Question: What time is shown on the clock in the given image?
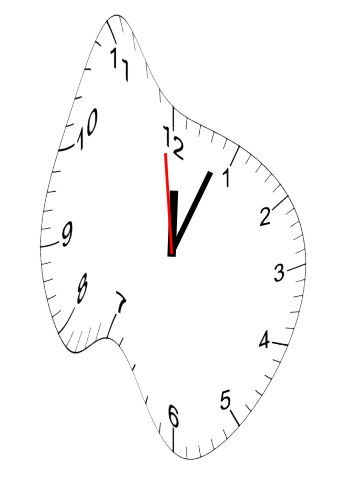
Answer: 12:03:59